Question: I am receiving JSON responses from my sever. Generally it is structuted data. But I am stuck in a particular case where, the data can be of any number of items, each item will have a heading text and some more lines.
a markdown example to show my use-case:
'''
**Heading**
- indented normal text:
* bullet item
* bullet item 2
'''
In which format (HTML/markdown/JSON) should I receive some formatted text from my server?
would be easy for me to create on the server while I dont know how I will parse it in android.
would be hard to create on the server but easy to de-serialize in android.
I want to dynamically add this to a ListView, so I want each item to be inflatable to a list_view_item.xml . The entire thing is part of a larger XML. I want it as follows.

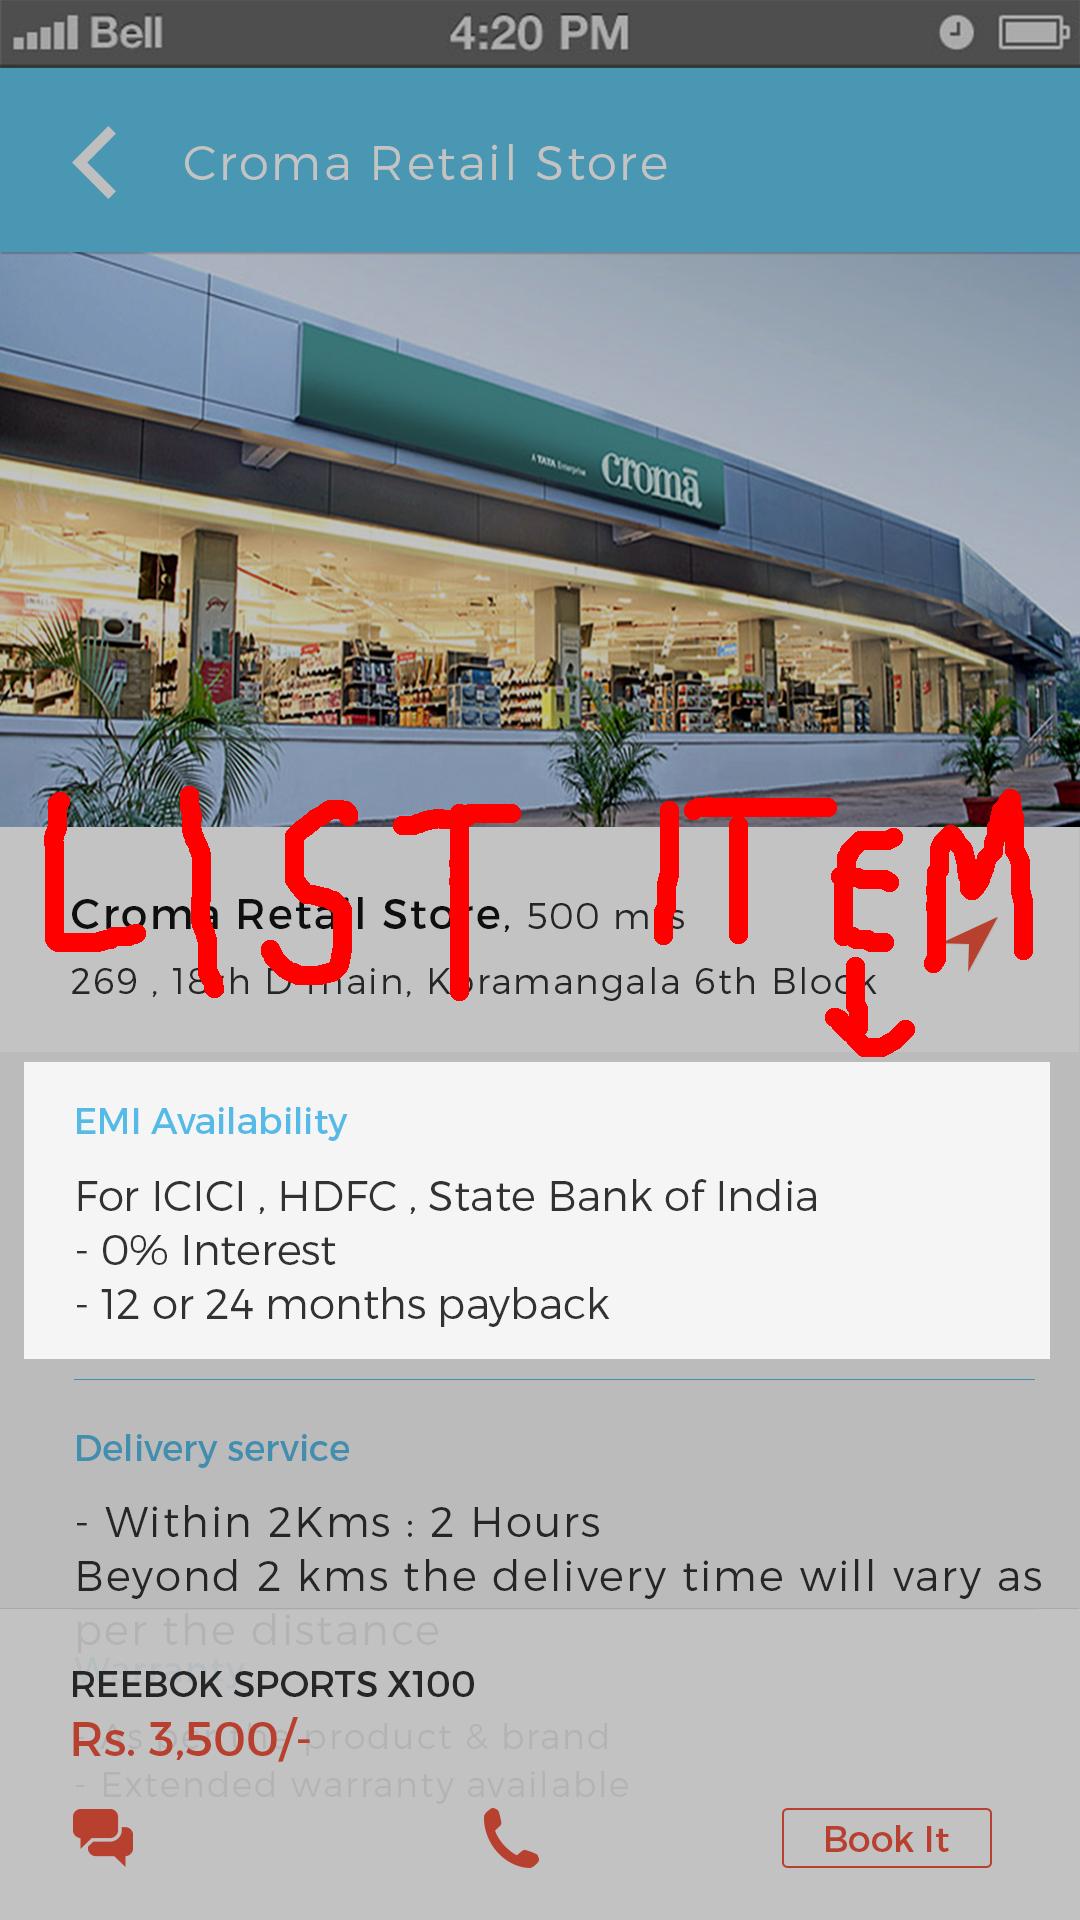
Answer: JSON for objects, JSONArray for several JSONObjects.
It's not a difficult task to serialize in server! You can use libraries like <URL> etc.
Best option for me.